Question: I'm struggling to run any plugin that makes Eclipse IDE more "dark". I tested both:
1. http://rogerdudler.github.io/eclipse-ui-themes/
2. https://raw.github.com/guari/eclipse-ui-theme/
But the problem is that under Cinnamon buttons background doesn't change. But for instance tabs from tabbed pane does. Here you have screenshot how it looks like

Any idea how to fix that?
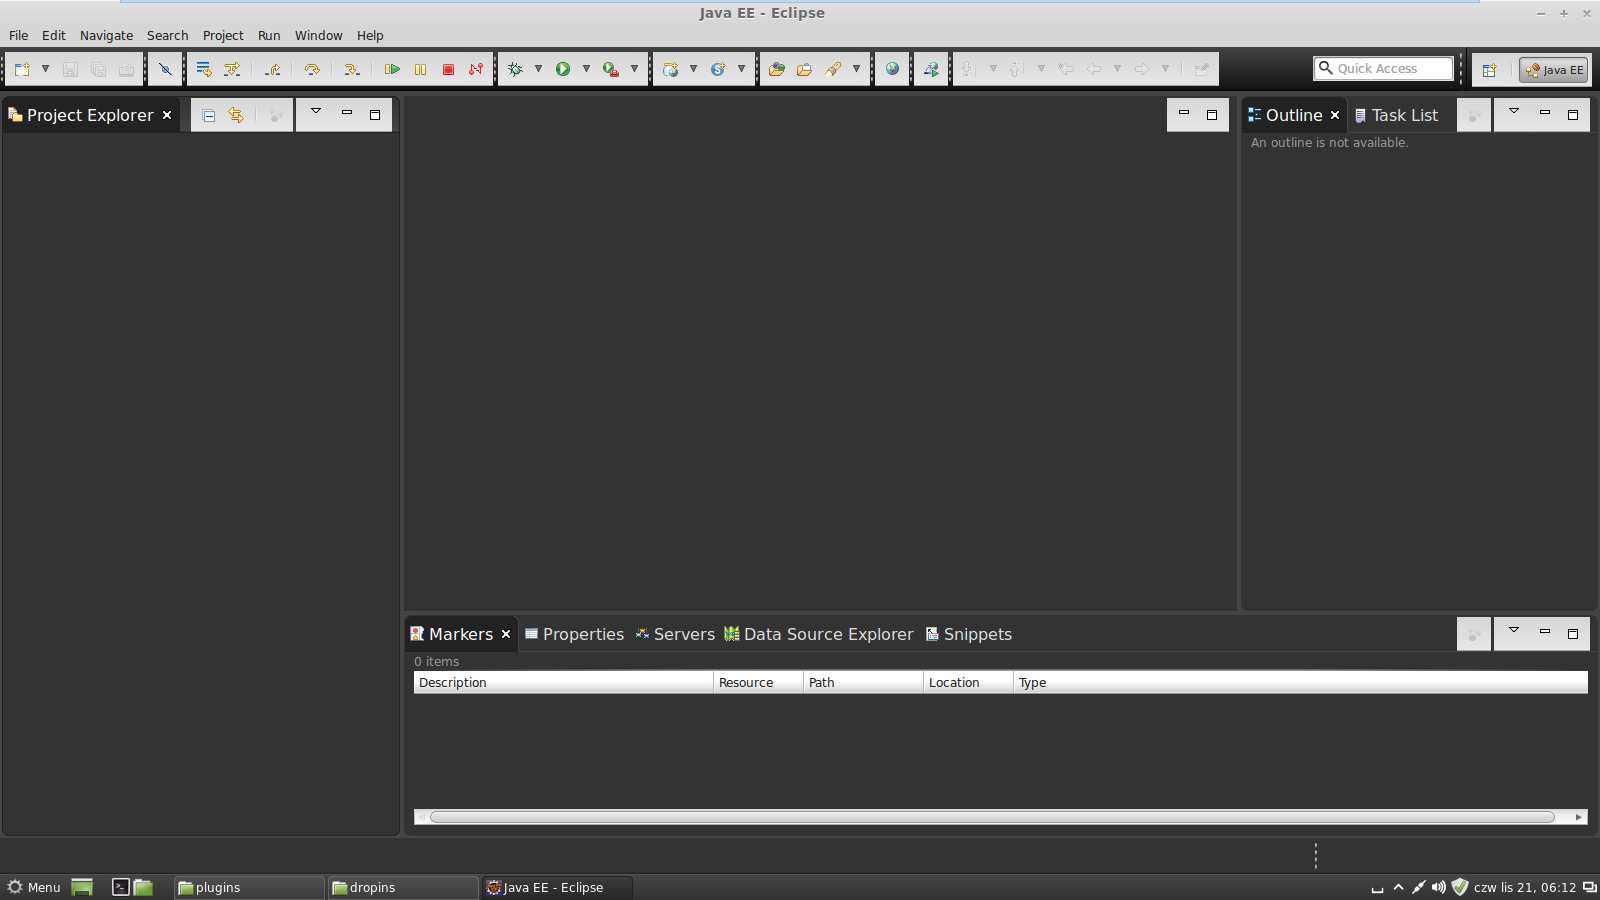
Answer: Some mint themes come with controls.
In Linuxmint 17:
- - -
Eclipse is fine now, but synaptic looks theird after that (gnome 3 fallback theme):
-